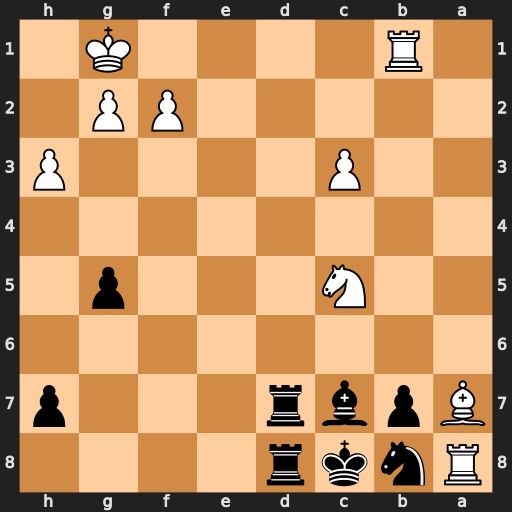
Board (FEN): Rnkr4/Bpbr3p/8/2N3p1/8/2P4P/5PP1/1R4K1
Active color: b
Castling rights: -
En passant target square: -
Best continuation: Rd1+ Rxd1 Rxd1#